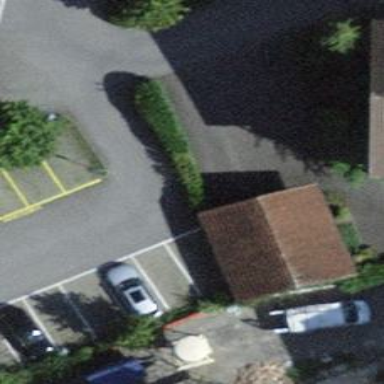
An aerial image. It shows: Road serving as parking aisle.